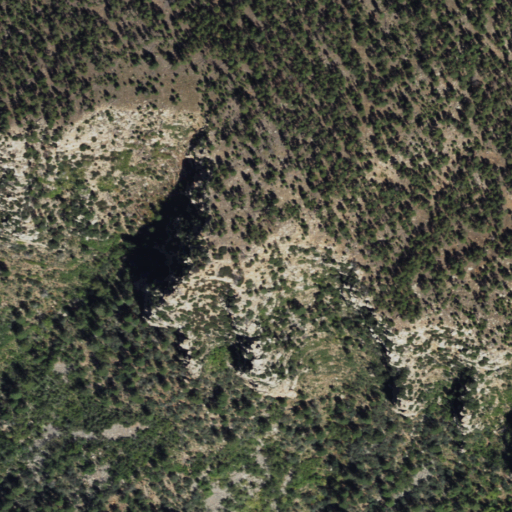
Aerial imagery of cliff(s) in Arizona named Promontory Butte containing only evergreen forest